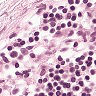
Metastatic tissue present: no